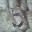
Label: 5